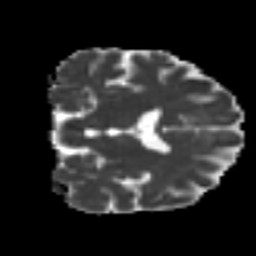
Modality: MD
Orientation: coronal
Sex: female
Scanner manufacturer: ge
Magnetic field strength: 3 T
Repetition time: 7 s
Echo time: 0.08 s